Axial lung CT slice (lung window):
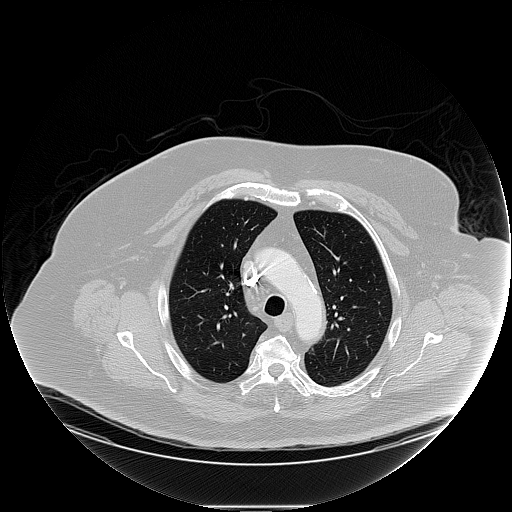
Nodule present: no